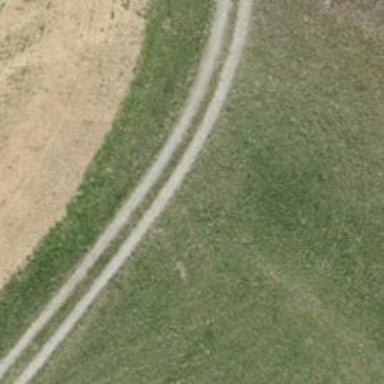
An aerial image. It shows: Track road with grade3 tracktype.